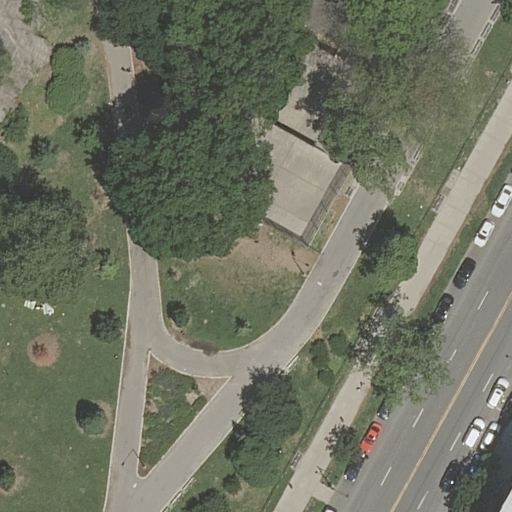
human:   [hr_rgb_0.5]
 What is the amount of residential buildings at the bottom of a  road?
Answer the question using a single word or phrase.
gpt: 0

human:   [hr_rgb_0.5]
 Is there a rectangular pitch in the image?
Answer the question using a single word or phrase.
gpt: yes

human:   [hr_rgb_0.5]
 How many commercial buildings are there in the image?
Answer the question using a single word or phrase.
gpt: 0

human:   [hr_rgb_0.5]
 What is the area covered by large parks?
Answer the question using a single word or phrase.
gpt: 10345m2

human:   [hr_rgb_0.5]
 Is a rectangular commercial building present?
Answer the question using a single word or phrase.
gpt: no

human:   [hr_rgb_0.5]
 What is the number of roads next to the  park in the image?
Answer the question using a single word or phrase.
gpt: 4

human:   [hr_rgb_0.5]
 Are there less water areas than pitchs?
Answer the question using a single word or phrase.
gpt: yes

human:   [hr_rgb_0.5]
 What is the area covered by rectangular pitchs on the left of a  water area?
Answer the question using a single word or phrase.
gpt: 0m2

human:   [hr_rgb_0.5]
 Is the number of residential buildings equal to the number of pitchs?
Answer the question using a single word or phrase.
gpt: no

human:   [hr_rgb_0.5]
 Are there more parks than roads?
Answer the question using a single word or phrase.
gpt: no

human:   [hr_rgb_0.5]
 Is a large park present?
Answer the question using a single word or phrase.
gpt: yes

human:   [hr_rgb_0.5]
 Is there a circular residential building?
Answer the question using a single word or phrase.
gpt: no

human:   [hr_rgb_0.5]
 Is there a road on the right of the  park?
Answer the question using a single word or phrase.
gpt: yes

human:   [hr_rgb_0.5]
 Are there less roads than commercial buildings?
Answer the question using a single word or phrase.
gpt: no

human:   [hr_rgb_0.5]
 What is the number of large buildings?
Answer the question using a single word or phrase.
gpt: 0

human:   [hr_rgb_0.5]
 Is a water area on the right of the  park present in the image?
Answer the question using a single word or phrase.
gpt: no

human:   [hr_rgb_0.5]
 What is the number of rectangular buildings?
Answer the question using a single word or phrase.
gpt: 0

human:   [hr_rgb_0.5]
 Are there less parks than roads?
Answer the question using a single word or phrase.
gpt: yes

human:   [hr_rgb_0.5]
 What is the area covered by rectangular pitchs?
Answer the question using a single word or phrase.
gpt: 422m2

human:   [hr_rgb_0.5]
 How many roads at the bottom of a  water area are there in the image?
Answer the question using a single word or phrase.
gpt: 0

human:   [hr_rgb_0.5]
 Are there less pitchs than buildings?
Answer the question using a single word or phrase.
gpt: no

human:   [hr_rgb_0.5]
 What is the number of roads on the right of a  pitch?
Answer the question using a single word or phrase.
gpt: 1

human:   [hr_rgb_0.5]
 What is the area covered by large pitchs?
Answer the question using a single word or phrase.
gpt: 0m2

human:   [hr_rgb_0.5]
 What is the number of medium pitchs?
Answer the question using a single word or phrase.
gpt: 3

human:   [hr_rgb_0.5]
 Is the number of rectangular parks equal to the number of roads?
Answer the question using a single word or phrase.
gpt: no

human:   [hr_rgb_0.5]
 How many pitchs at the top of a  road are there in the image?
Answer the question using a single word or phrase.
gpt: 4

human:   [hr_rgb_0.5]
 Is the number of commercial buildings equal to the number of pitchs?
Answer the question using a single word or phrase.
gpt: no

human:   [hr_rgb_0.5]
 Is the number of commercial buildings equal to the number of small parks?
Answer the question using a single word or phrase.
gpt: yes

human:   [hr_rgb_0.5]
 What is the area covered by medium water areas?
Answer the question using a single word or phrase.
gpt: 0m2

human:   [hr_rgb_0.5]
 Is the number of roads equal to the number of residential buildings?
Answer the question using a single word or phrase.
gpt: no

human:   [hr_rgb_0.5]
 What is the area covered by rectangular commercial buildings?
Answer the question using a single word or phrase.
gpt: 0m2

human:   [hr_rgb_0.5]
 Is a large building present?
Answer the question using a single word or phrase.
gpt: no

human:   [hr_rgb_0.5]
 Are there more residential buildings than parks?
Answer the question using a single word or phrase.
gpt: no

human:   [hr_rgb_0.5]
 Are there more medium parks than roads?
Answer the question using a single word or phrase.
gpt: no

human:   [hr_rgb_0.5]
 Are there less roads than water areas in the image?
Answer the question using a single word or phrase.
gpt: no

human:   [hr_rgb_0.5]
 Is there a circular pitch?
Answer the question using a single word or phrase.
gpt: no